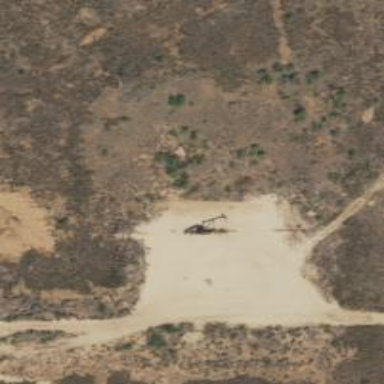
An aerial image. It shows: Petroleum well.